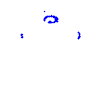
Particle: proton